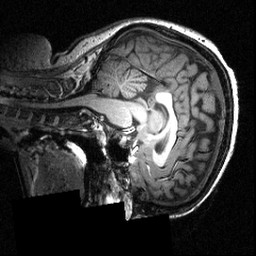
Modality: T1w
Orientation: sagittal
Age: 26
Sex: female
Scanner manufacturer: siemens
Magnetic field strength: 3.951 T
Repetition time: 1.5 s
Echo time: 0.00335 s